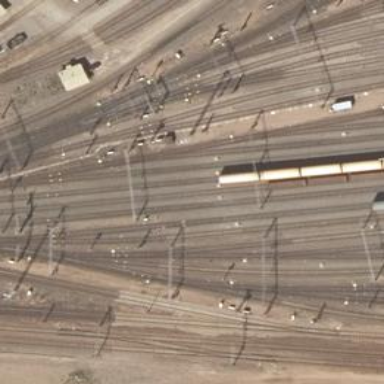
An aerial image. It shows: Railway signal.